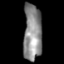
Tissue: skin
Cell type: Epithelial cells
Senescence score: 0.689
Nuclear area (px): 1016
Mean DAPI intensity: 138.013